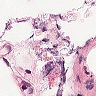
Metastatic tissue present: no